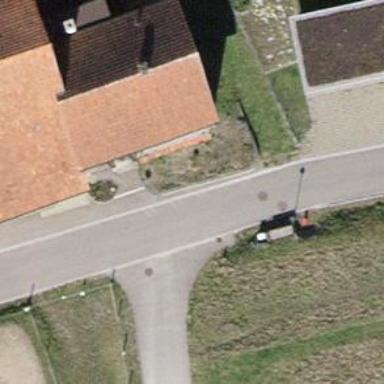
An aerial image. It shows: Paved residential road.